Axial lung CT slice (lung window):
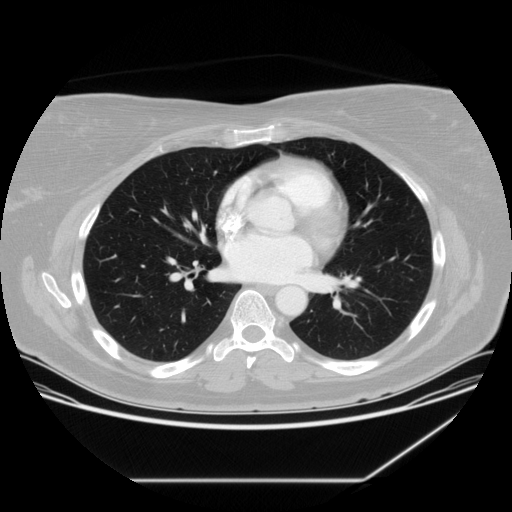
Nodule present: no